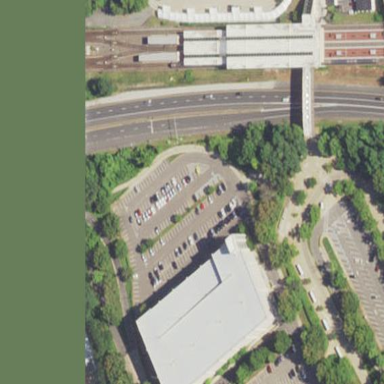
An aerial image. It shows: Parking area with surface parking facilities and park and ride service available.